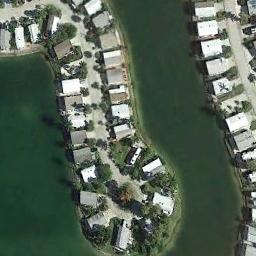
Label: mobile_home_park